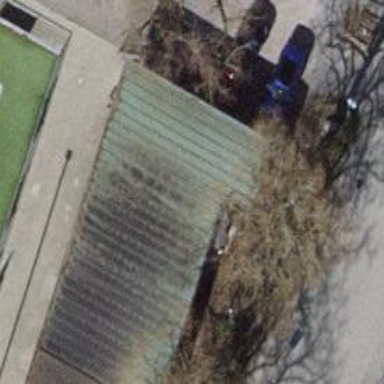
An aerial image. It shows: Restaurant.